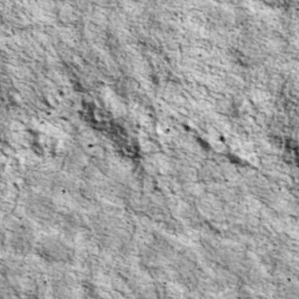
Label: non_frost